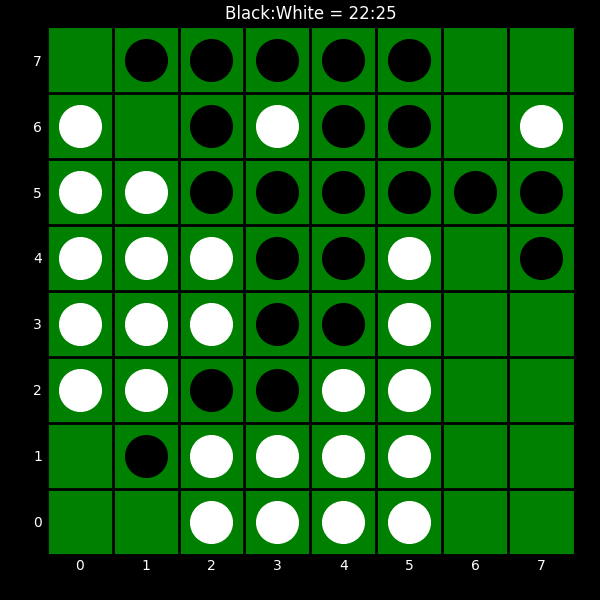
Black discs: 22
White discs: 25